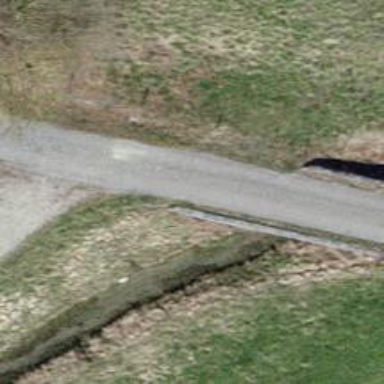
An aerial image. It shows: Culvert tunnel.